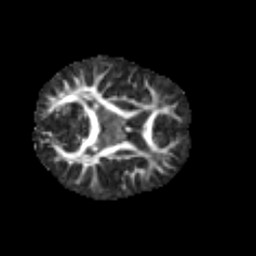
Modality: FA
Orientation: axial
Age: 7
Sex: male
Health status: healthy